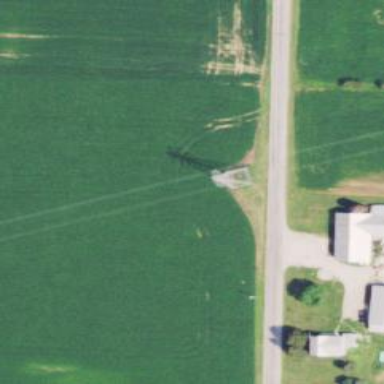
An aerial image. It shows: Lattice structure tower used for power transmission.